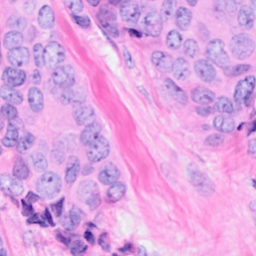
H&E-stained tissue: Breast